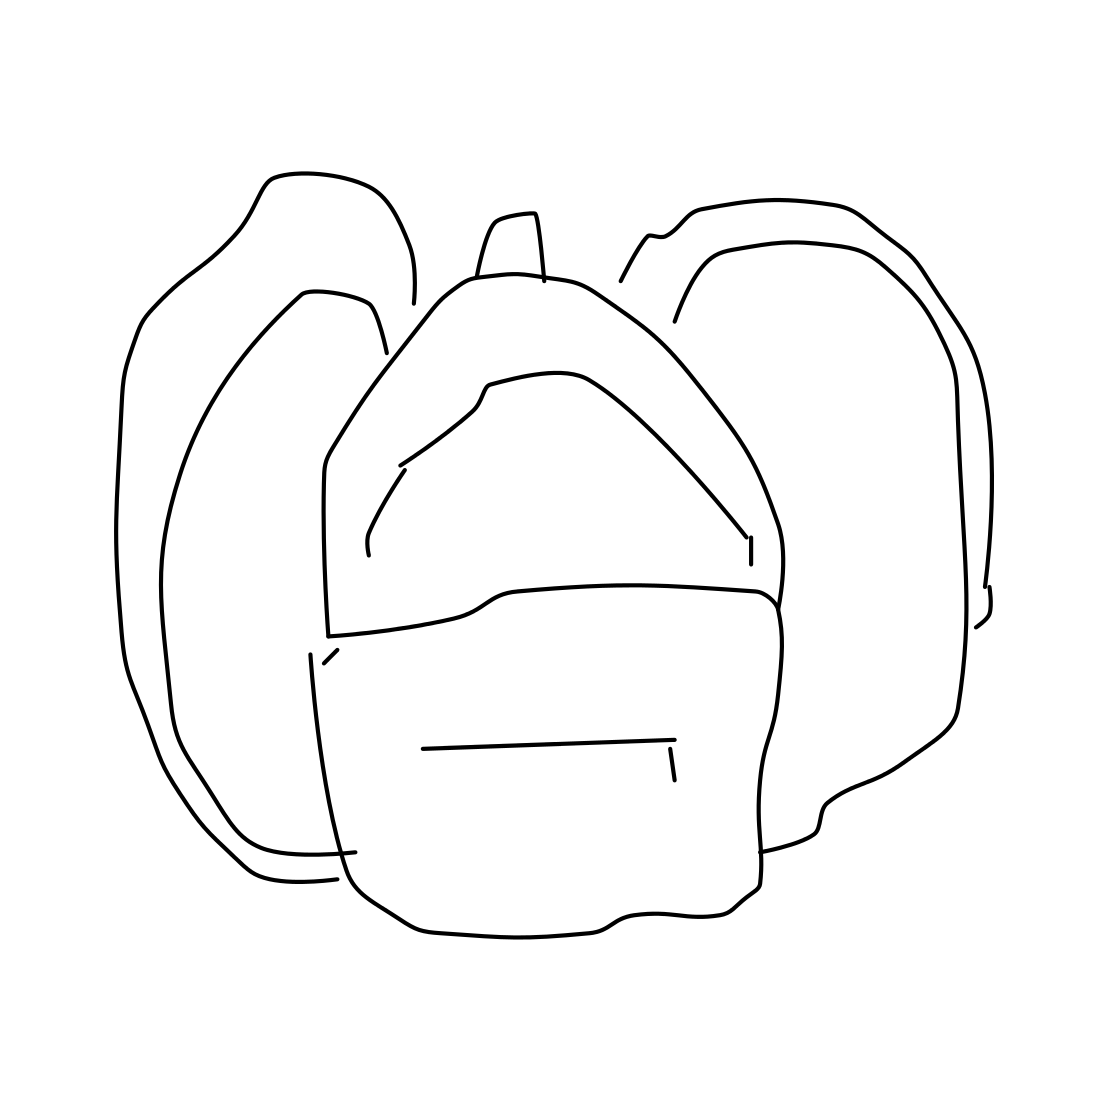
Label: backpack